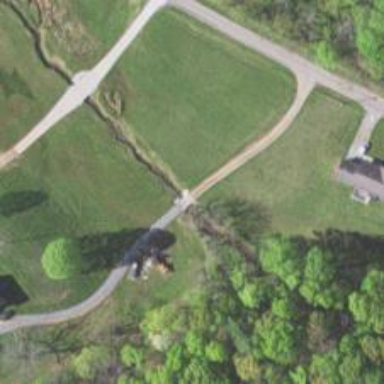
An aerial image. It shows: Culvert tunnel.